Aerial crown-view tile of a tropical tree (Barro Colorado Island, Panama), acquired 20250124:
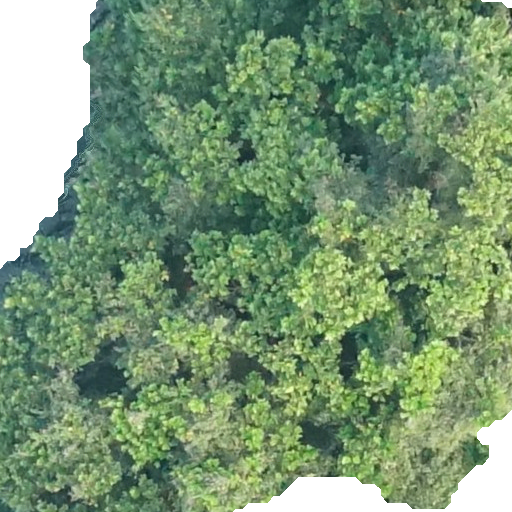
Species: Anacardium excelsum
GBIF accepted scientific name: Anacardium excelsum
Crown area: 415.62 m²